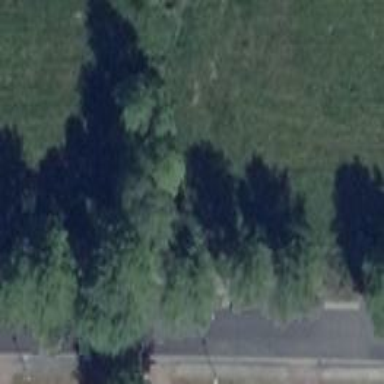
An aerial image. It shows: Row of deciduous broadleaved trees.